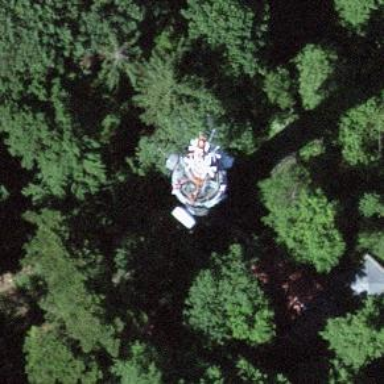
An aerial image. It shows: Communication tower.